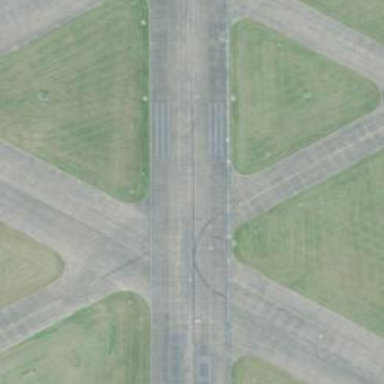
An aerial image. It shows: Image of taxiway at airport.